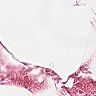
Metastatic tissue present: no